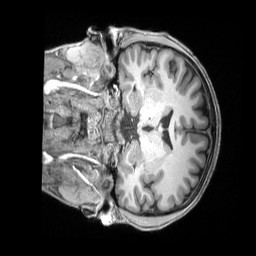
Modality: T1w
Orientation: coronal
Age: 24
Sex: male
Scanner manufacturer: siemens
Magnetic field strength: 3 T
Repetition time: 2.3 s
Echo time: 0.00298 s